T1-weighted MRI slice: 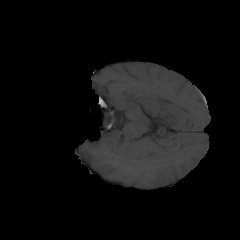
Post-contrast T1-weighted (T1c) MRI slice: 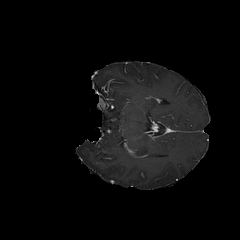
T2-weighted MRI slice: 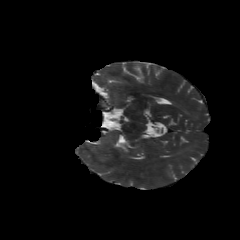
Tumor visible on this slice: no